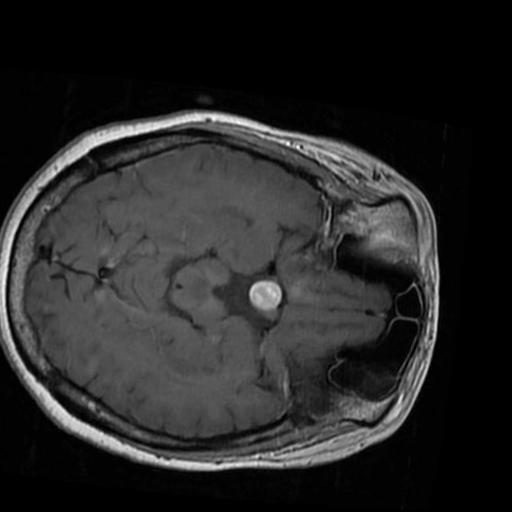
Label: brain_tumor